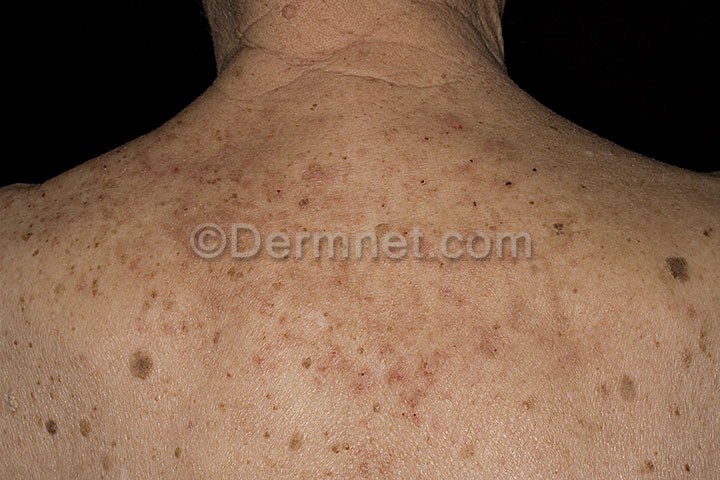
Disease: Eczema Photos